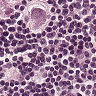
Metastatic tissue present: yes